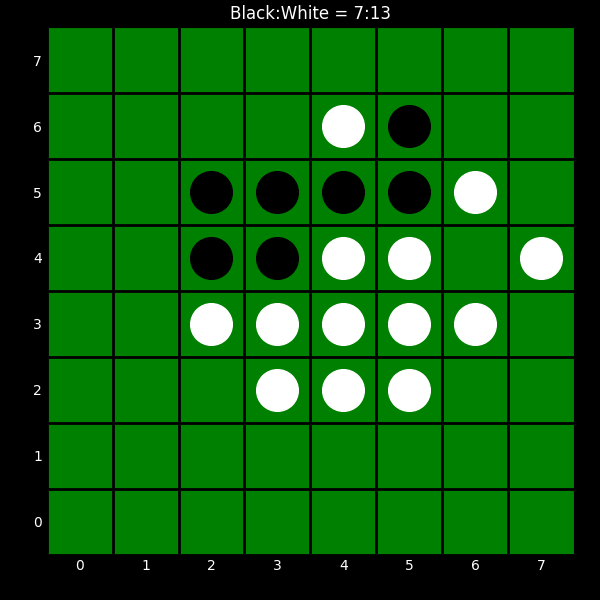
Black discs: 7
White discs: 13